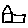
Label: house